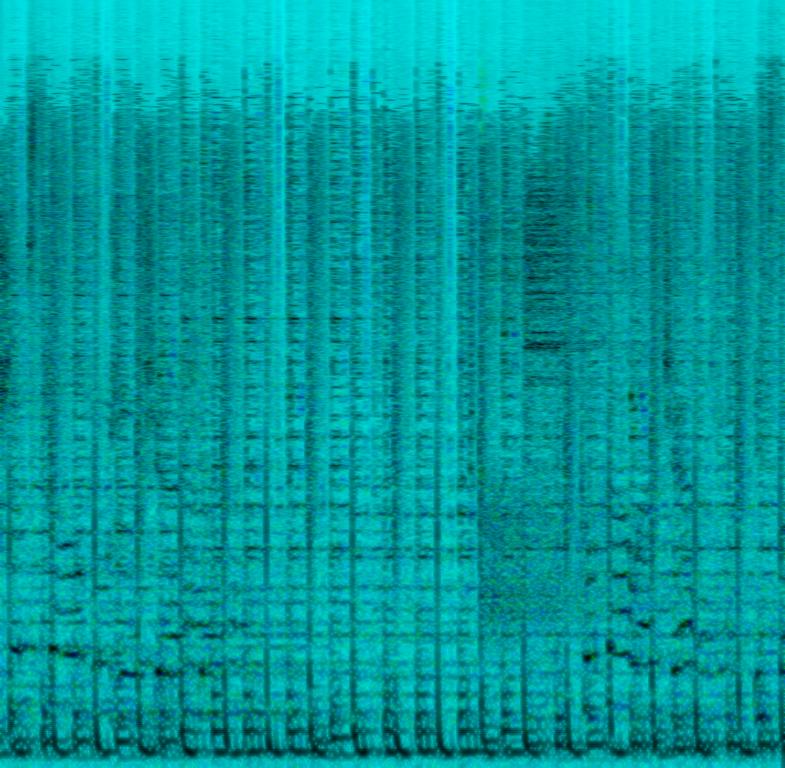
This disco song features a male voice singing the main melody. This is accompanied by programmed percussion playing a disco beat. The kick is played at every count of the bar. The synth changes chords after two bars to a higher pitch chord, then after one bar to a higher pitch chord, then after one more bar to a higher pitch chord and finally after one more bar to a suspended fourth chord. The instruments pause for 3 counts of the bar while the voice continues to sing. The bass plays the root notes of the chords. The mood of this song is romantic. This song can be played in a club.